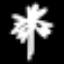
Label: palm tree